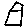
Label: house